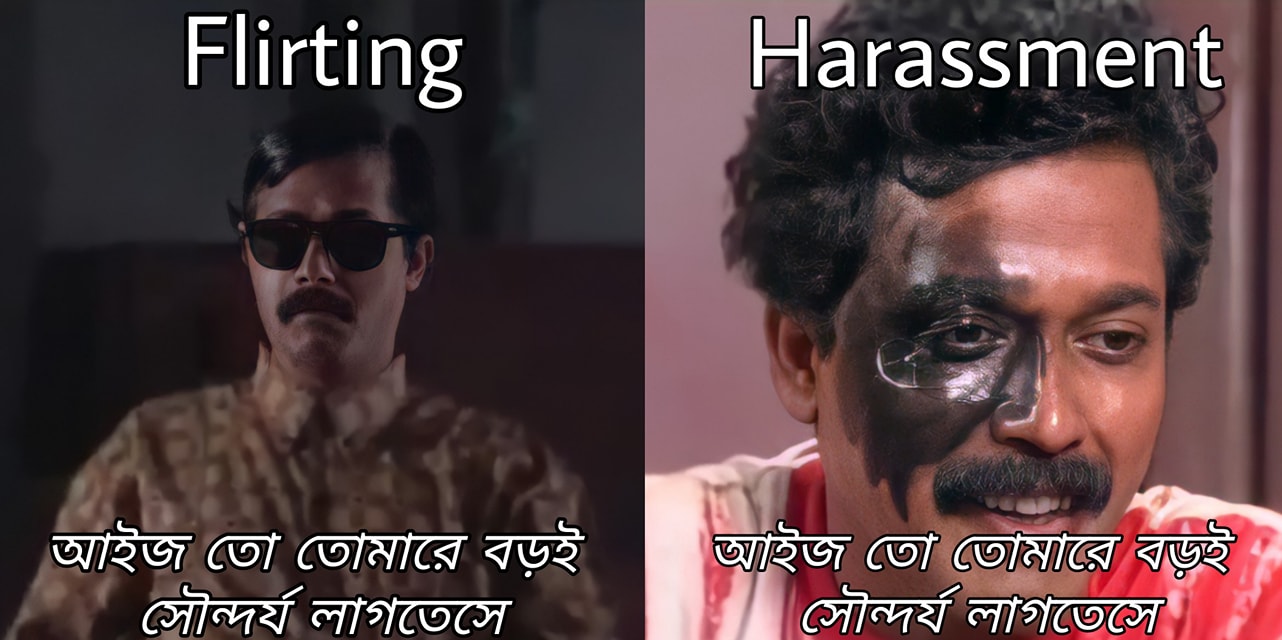
Caption: Flirting  আইজ তো তোমারে বড়ই সৌন্দর্য লাগতেসে    Harassment  আইজ তো তোমারে বড়ই সৌন্দর্য লাগতেসে
Label: non-hate